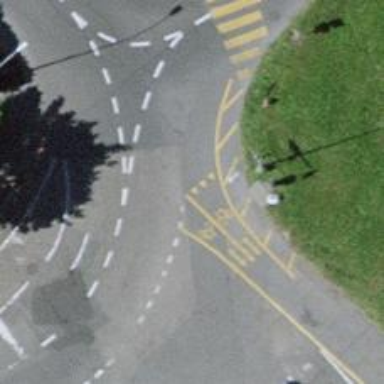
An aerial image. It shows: Road with "give way" sign.